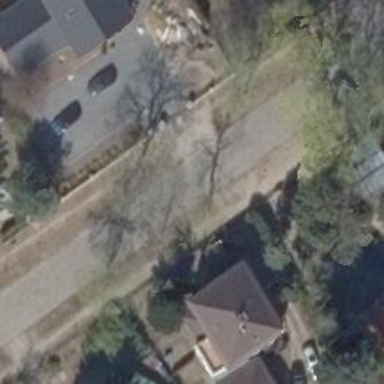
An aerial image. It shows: Residential road with sidewalks on both sides. The sidewalks have ground surface.